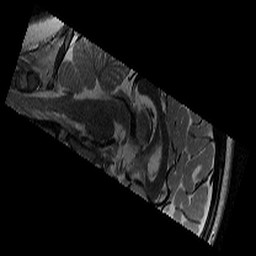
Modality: T2w
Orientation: sagittal
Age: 11
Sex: female
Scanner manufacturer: siemens
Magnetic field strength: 3 T
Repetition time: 9.23 s
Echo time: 0.067 s